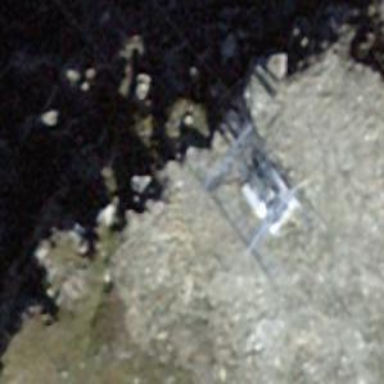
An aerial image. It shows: Pylon for aerialway.